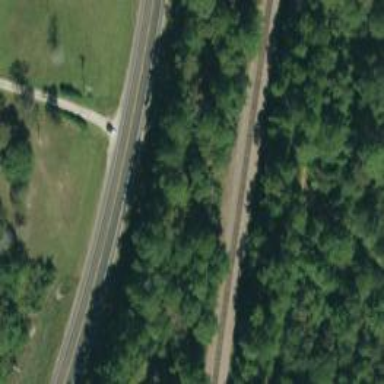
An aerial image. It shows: Railway track.